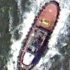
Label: Towing_vessel